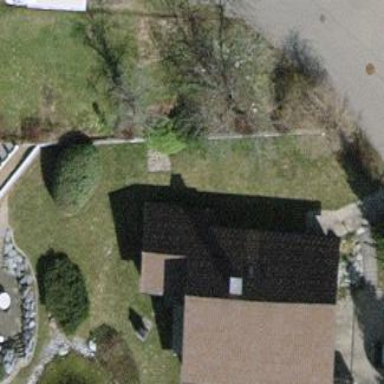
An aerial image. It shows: Detached building.